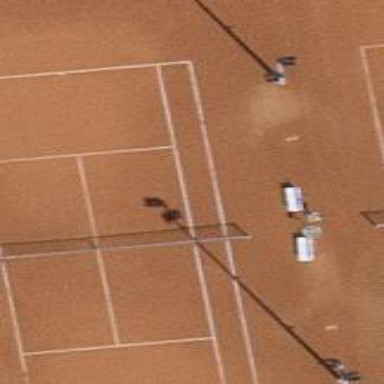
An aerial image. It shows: Tennis court on the leisure land pitch.